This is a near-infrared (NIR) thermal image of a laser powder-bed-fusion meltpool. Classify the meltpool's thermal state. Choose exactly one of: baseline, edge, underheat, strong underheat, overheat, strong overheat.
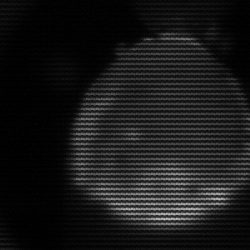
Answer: edge